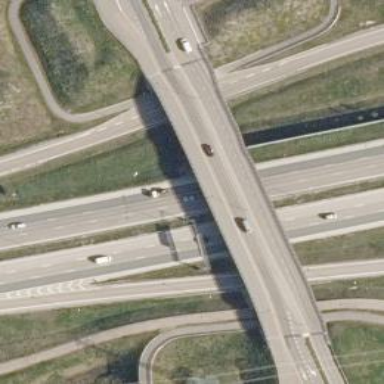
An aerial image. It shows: Asphalt motorway.